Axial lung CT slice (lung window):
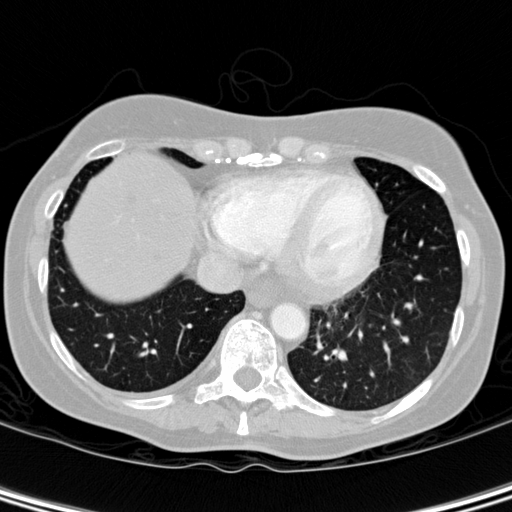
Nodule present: no